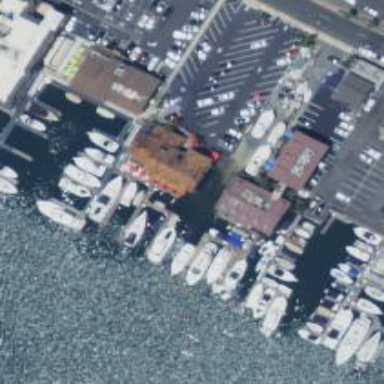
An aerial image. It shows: Man-made pier.